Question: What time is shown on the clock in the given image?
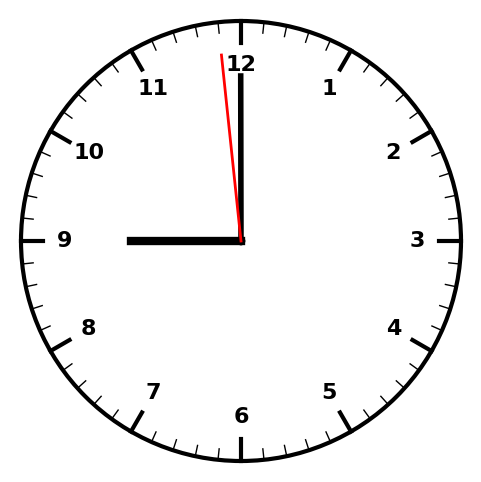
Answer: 08:59:59